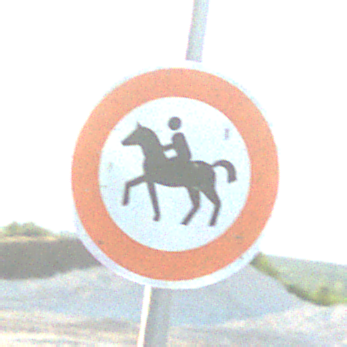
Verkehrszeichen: VerbotReiter
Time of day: SunriseSunset
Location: Outdoor (Beach)
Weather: Clear
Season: NotSpecified
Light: Natural